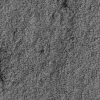
Atmospheric dust classification: not_dusty